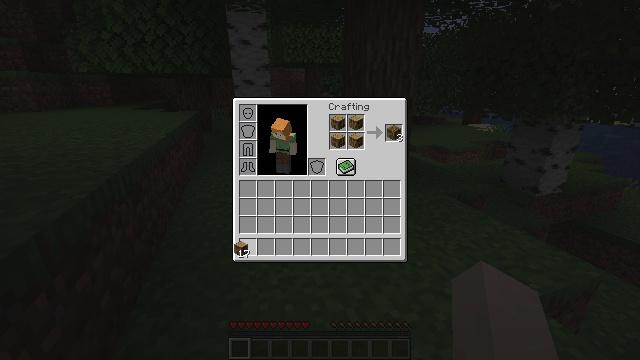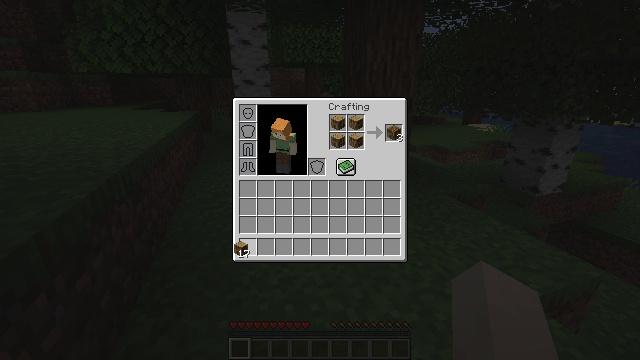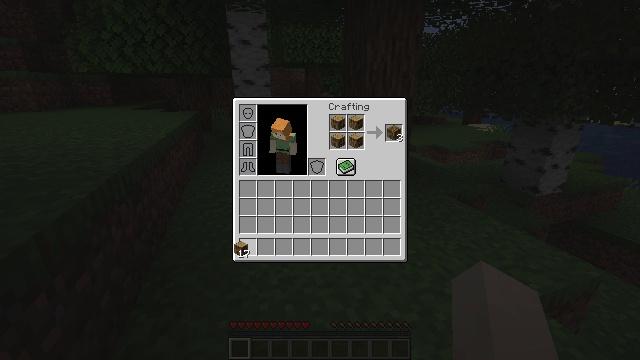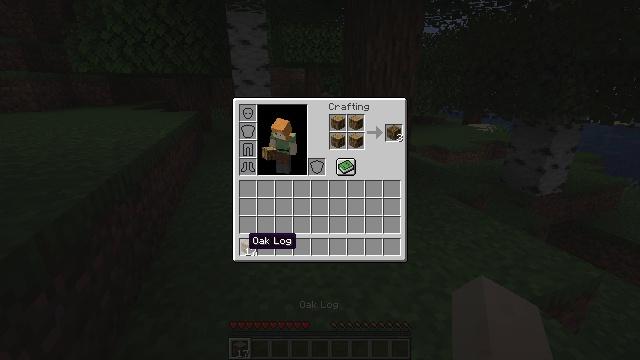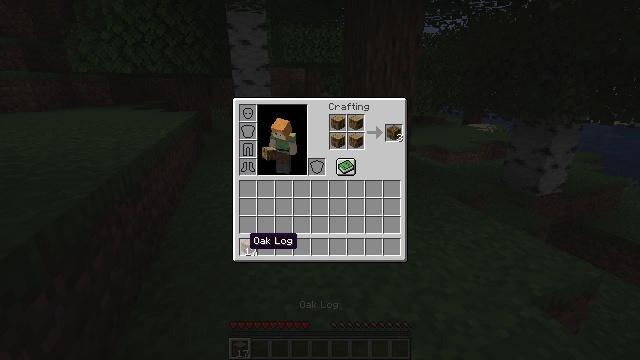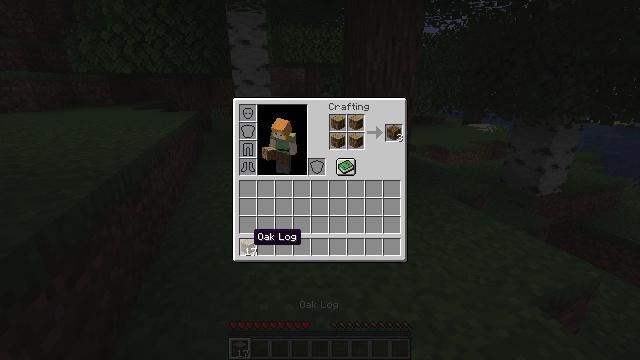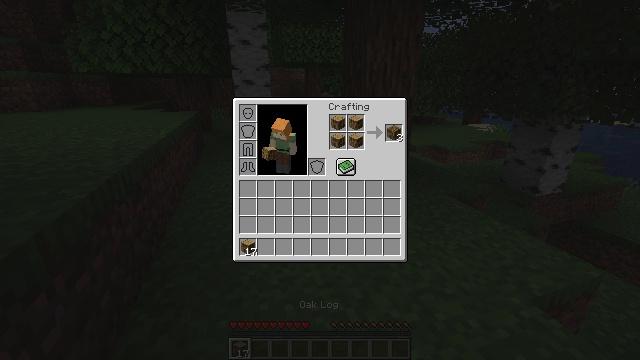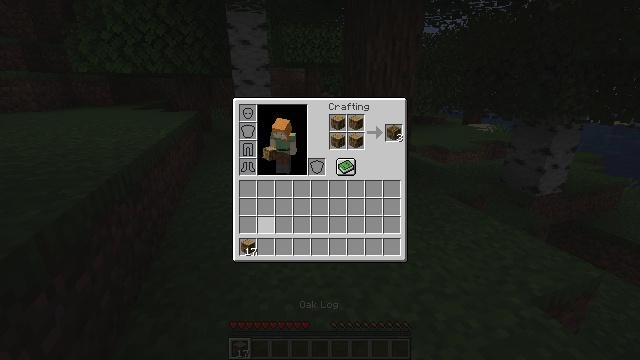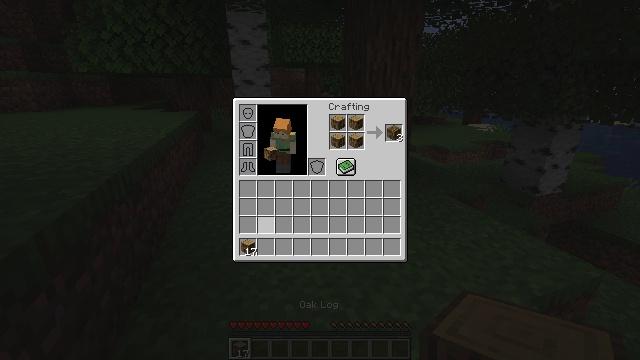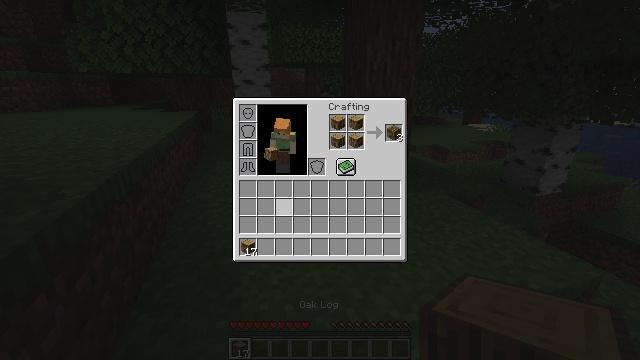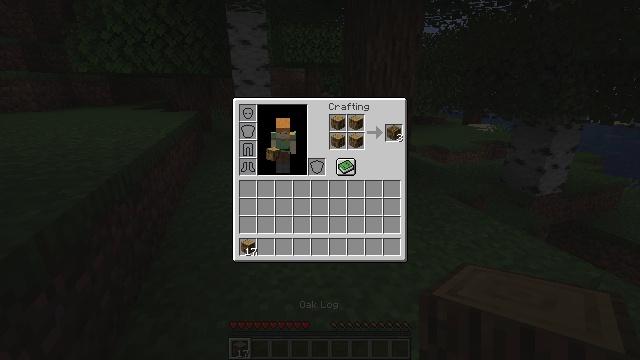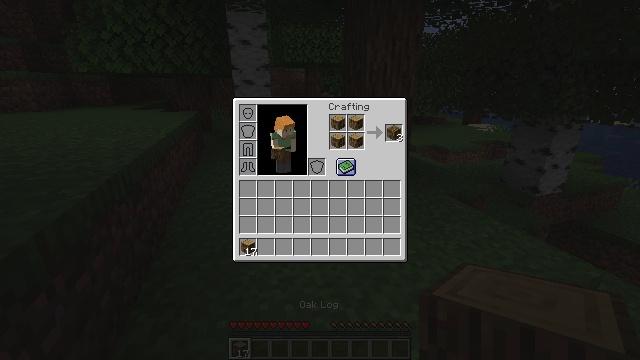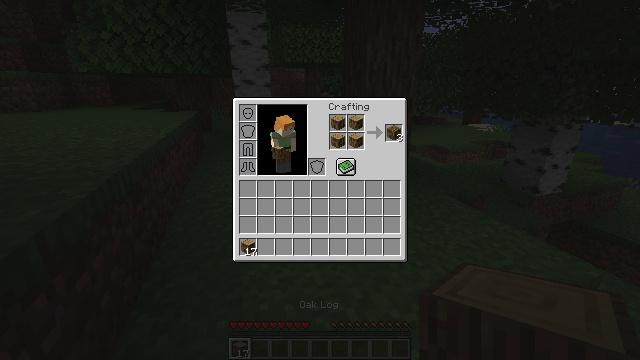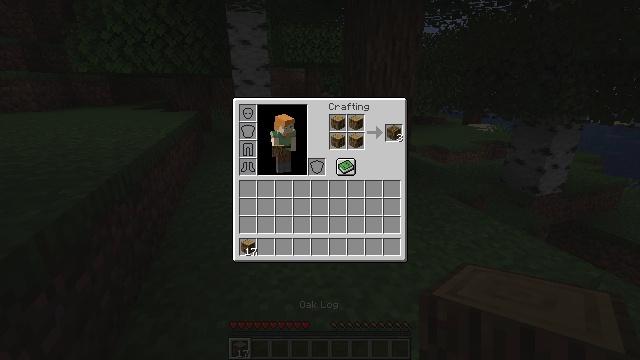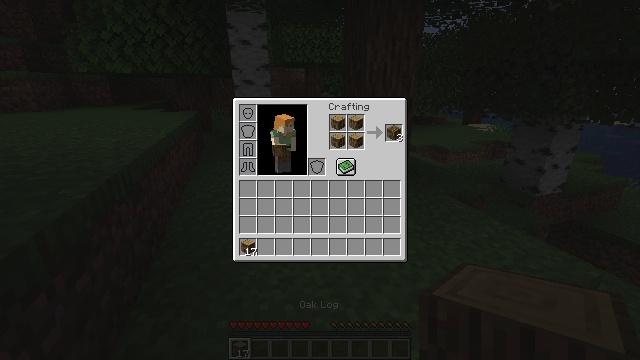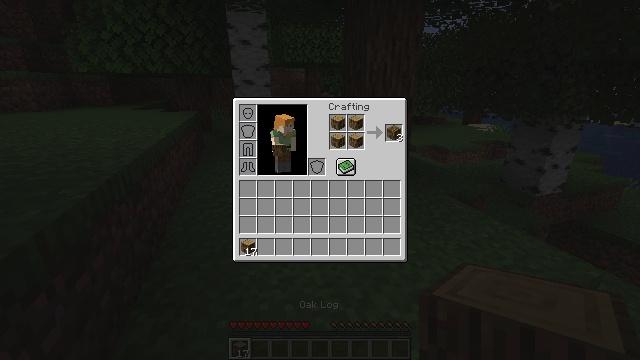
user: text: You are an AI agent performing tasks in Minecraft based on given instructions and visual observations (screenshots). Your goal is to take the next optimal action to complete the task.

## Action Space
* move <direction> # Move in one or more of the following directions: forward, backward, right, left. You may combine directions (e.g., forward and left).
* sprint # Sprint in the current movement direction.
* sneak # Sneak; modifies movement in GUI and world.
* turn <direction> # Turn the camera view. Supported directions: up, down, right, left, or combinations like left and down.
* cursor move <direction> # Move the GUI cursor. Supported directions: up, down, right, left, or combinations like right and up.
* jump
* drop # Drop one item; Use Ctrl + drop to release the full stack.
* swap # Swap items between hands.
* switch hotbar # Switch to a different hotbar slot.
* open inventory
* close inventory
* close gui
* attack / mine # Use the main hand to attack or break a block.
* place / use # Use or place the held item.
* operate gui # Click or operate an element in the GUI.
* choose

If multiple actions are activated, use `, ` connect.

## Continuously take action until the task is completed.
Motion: motion action
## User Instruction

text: Turn logs into oak wood blocks.
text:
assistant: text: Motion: operate gui
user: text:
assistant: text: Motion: operate gui
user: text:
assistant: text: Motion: no_op
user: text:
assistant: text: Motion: no_op
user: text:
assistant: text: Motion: no_op
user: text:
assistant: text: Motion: cursor move right and up
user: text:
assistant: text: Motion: cursor move right and up
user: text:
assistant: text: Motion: no_op
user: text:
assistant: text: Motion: cursor move right and up
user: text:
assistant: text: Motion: cursor move right and up
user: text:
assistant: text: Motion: cursor move right and up
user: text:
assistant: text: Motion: cursor move right and up
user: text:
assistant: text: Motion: cursor move right
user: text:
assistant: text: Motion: no_op
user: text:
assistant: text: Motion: no_op
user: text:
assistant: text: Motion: no_op
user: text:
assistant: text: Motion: no_op
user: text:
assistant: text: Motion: no_op
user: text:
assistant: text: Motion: no_op
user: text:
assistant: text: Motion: no_op
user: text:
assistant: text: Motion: no_op
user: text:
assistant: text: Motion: no_op
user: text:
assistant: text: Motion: no_op
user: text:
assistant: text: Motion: operate gui
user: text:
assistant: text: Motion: operate gui
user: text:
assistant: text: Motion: no_op
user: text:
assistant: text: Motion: no_op
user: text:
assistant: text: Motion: cursor move down
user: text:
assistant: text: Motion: cursor move down
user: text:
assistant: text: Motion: cursor move left and down